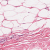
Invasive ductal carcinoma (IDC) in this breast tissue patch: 0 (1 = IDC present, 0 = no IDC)